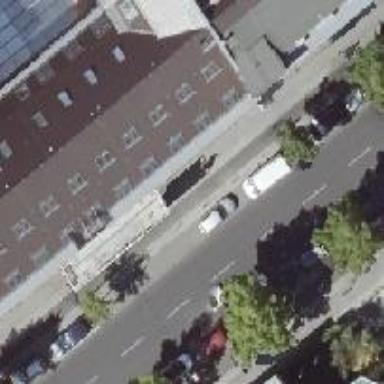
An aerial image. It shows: Street-side parking area with paving stones.